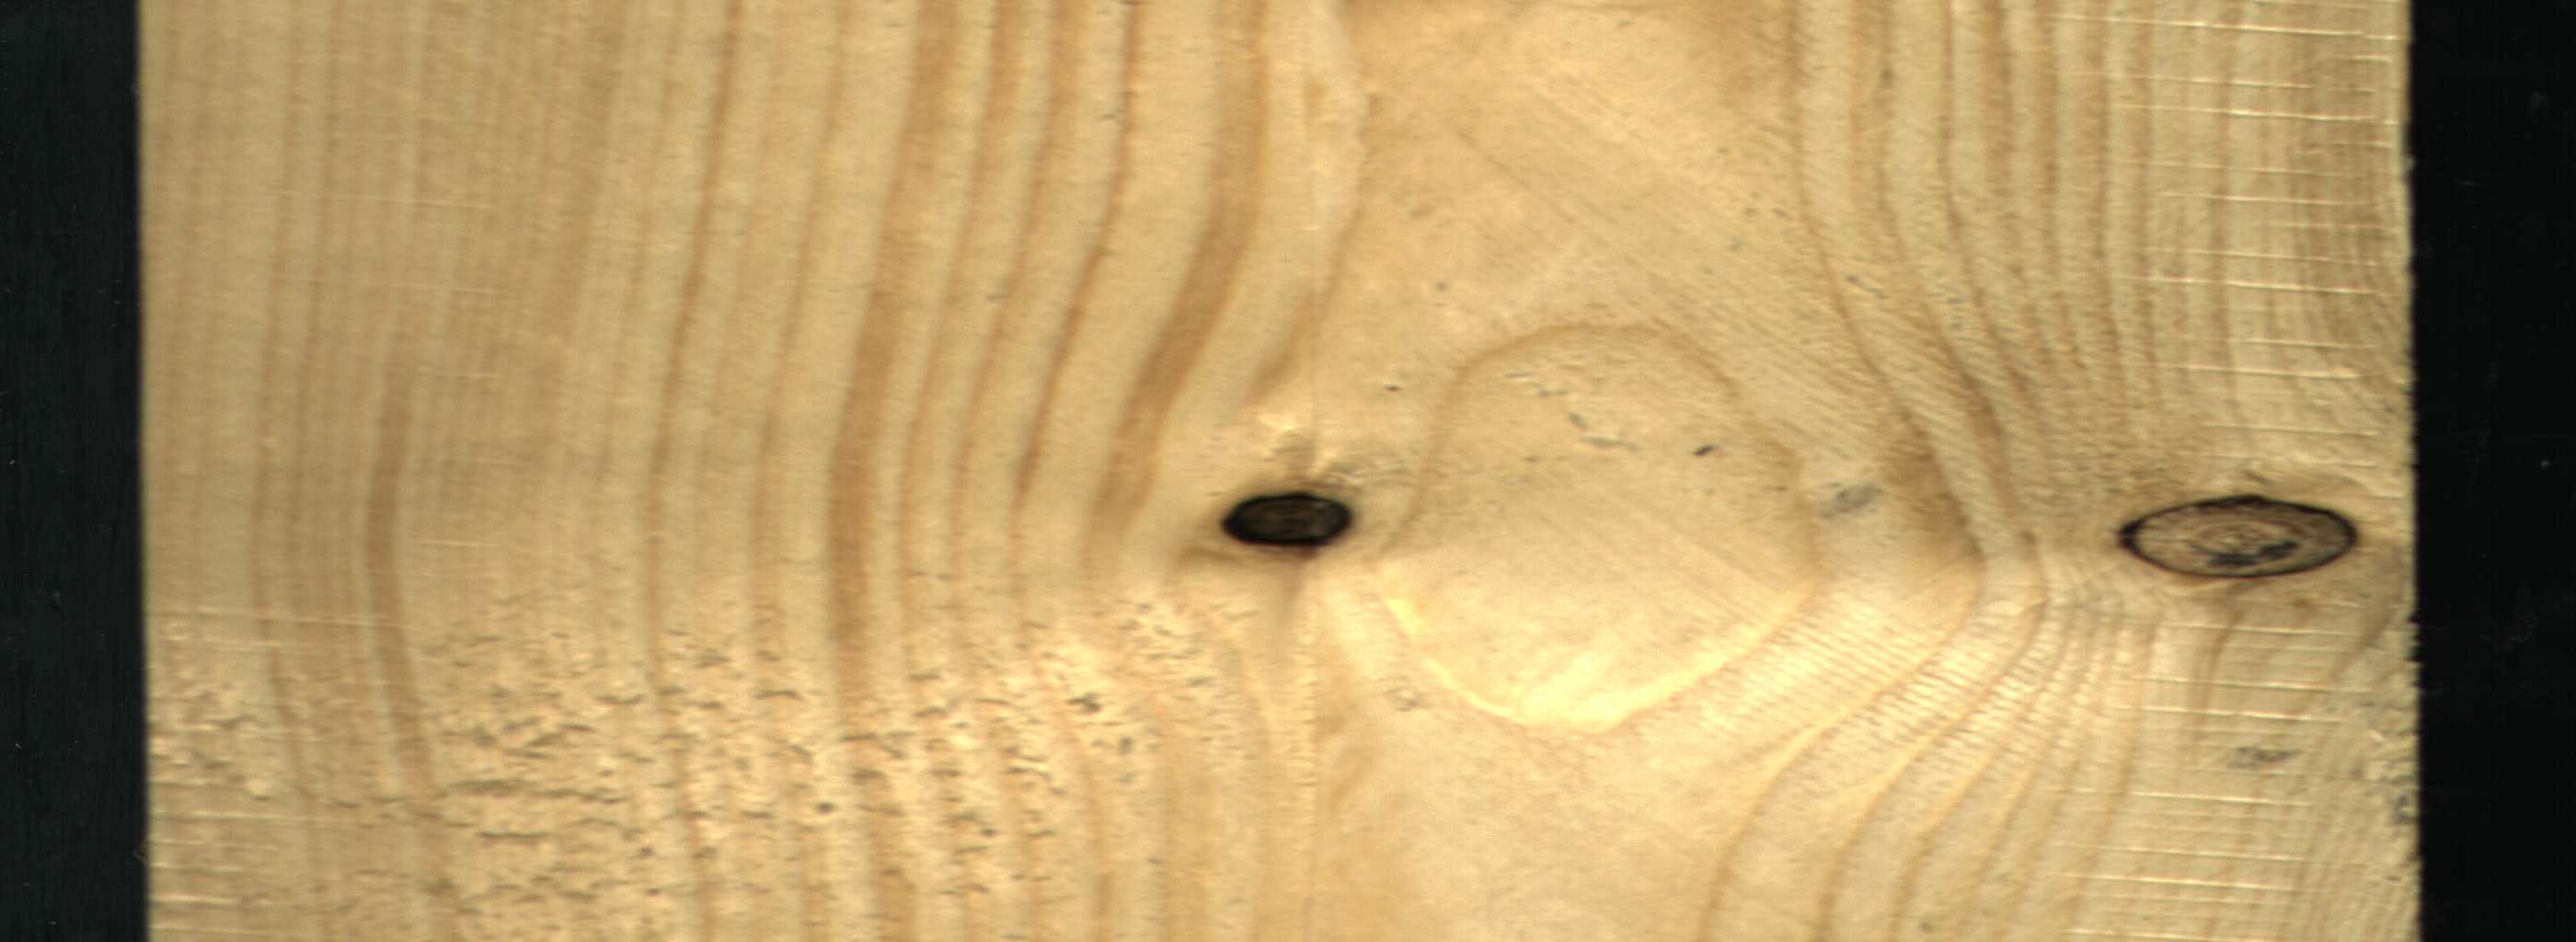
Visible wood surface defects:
Dead_Knot
Dead_Knot